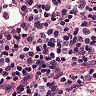
Metastatic tissue present: no